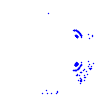
Particle: electron